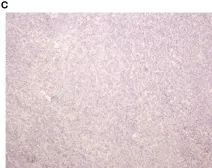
Pathological findings. INI-1 (x100).
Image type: pathology (immunostaining)